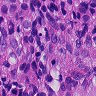
Metastatic tissue present: yes